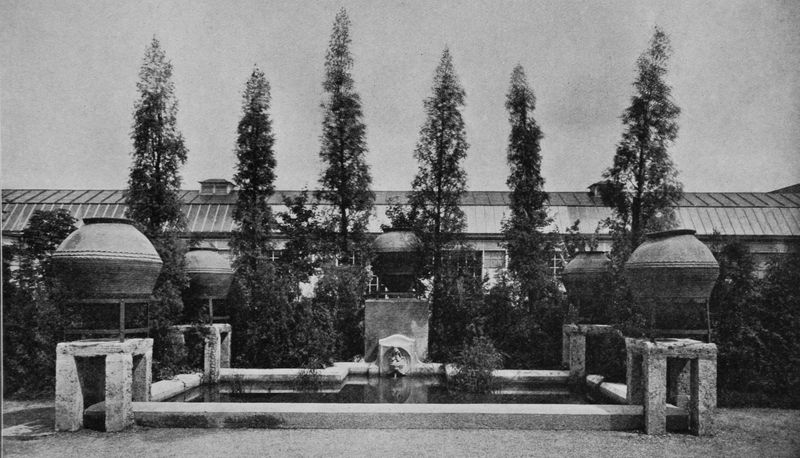
Titel: Muhammedanische Ausstellung, München
Künstler: Rupert von Miller
Schlagwörter: baum, himmel, schatten, wasser, weiß, bäume, teich, grau, licht, schwarz, anlage, dach, gebäude, gras, haus, park, weg, architektur, sockel, stein, fünf, spiegelung, busch, gebüsch, brunnen, amphoren, bassin, garten, krug, skulptur, ton, zypressen, kübel, rand, vasen, bronze, foto, fotografie, photographie, töpfe, eisen, münchen, beton, becken, senkrecht, krüge, waagerecht, löwe, sechs, gefäße, fotographie, botanischer garten, glasdach, glaspalast, orangerie, einfassung, wasserbecken, bau, bauchig, kessel, quadratisch, glashaus, gartenanlage, gals, tontöpfe, tonkrüge, urnen, beckeneinfassung, bronzebehälter, brunnenanlage, emphoren